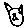
Label: cat